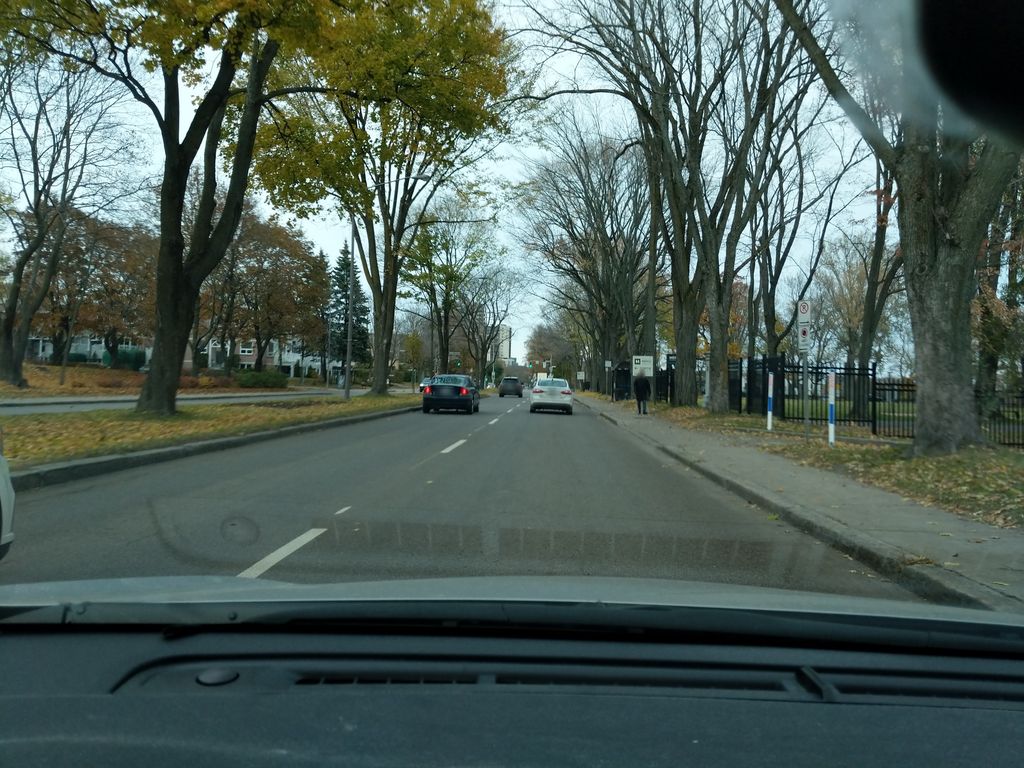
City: quebec_city